Question: I'm using the library "ViewPagerIndicator" in my project.
I have the ViewPager and ViewPagerIndicator in the xml, all right.
My problem is that I can not write the correct adapter to work.
I have compared it with the adapter used by Jake Warton in his examples, but can not get it to work properly
The ViewPager works correctly, the ViewPagerIndicator seen on the screen ... but does not move.
If pulse, for example, on the second item of viewpagerindicator, moves the viewpager ... but never moves the viewpagerindicator

This is the main activity code:
'''
//...
pager = (ViewPager) findViewById(R.id.pager);
ViewPagerAdapter adapterViewPager = new ViewPagerAdapter(getSupportFragmentManager());
adapterViewPager.addFragment(new FRG_home());
adapterViewPager.addFragment(new Fragment_One());
adapterViewPager.addFragment(new Fragment_Two());
adapterViewPager.addFragment(new Fragment_Three());
pager.setOffscreenPageLimit(5);
pager.setAdapter(adapterViewPager);
PageIndicator mIndicator = (TitlePageIndicator)findViewById(R.id.indicator);
mIndicator.setViewPager(pager);
//...
'''
This is the adapter code used in the Jake Wharton's example:
'''
class TestFragmentAdapter extends FragmentPagerAdapter implements IconPagerAdapter {
protected static final String[] CONTENT = new String[] { "This", "Is", "A", "Test", };
protected static final int[] ICONS = new int[] {
R.drawable.ic_launcher,
R.drawable.ic_launcher,
R.drawable.ic_launcher,
R.drawable.ic_launcher
};
private int mCount = CONTENT.length;
public TestFragmentAdapter(FragmentManager fm) {
super(fm);
}
@Override
public Fragment getItem(int position) {
return TestFragment.newInstance(CONTENT[position % CONTENT.length]);
}
@Override
public int getCount() {
return mCount;
}
@Override
public CharSequence getPageTitle(int position) {
return TestFragmentAdapter.CONTENT[position % CONTENT.length];
}
public int getIconResId(int index) {
return ICONS[index % ICONS.length];
}
public void setCount(int count) {
if (count > 0 && count <= 10) {
mCount = count;
notifyDataSetChanged();
}
}
}
'''
I want to use the fragments that I added the ViewPager from the main activity:
'''
adapterViewPager.addFragment(new FRG_home());
adapterViewPager.addFragment(new Fragment_One());
adapterViewPager.addFragment(new Fragment_Two());
adapterViewPager.addFragment(new Fragment_Three());
'''
And this is my adapter:
'''
public class ViewPagerAdapter extends FragmentPagerAdapter{
List<Fragment> fragments = null;
protected static final String[] CONTENT = new String[] { "This", "Is","a","Test", };
protected static final int[] ICONS = new int[] {
R.drawable.ic_launcher,
R.drawable.ic_launcher,
R.drawable.ic_launcher,
R.drawable.ic_launcher
};
private int mCount = CONTENT.length;
public ViewPagerAdapter(FragmentManager fm) {
super(fm);
fragments = new ArrayList<Fragment>();
}
public void addFragment(Fragment fragment){
fragments.add(fragment);
}
@Override
public Fragment getItem(int arg0) {
return fragments.get(arg0);
}
@Override
public int getCount() {
return fragments.size();
}
@Override
public CharSequence getPageTitle(int position) {
return ViewPagerAdapter.CONTENT[position % CONTENT.length];
}
}
'''
I tried for almost two days, but I can not create the correct adapter to move also ViewPagerIndicator
I appreciate the help, Thanks in advance
Regards.
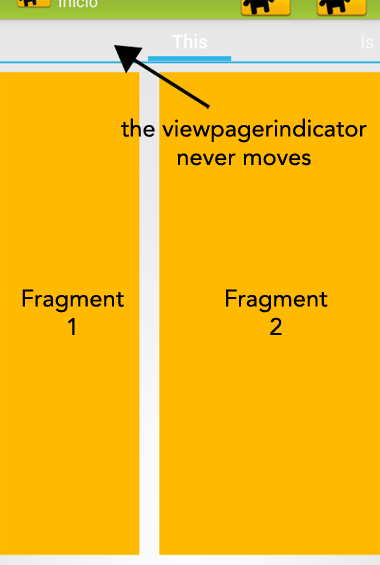
Answer: Are you by any chance setting an 'OnPageChangeListener' to the 'ViewPager'? If so, you should set your 'OnPageChangeListener' not to the 'ViewPager', but to the indicator itself.